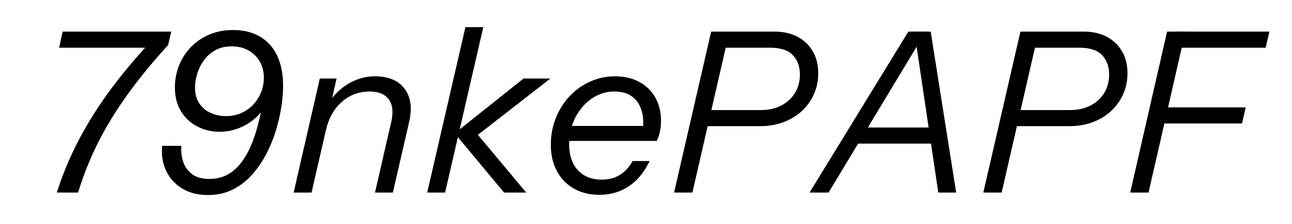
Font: InstrumentSans-Italic_Italic